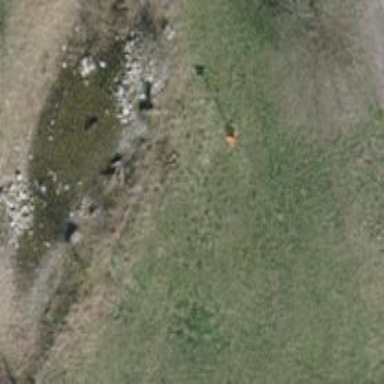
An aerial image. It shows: Pipeline marker.